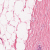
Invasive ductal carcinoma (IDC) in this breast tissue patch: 0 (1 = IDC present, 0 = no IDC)